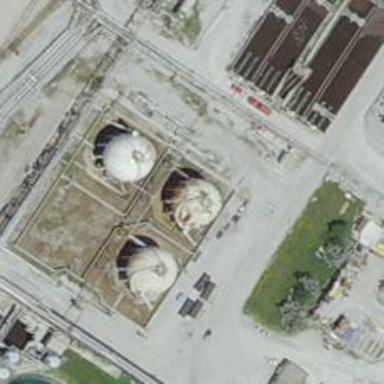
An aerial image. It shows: Storage tank that is man-made.